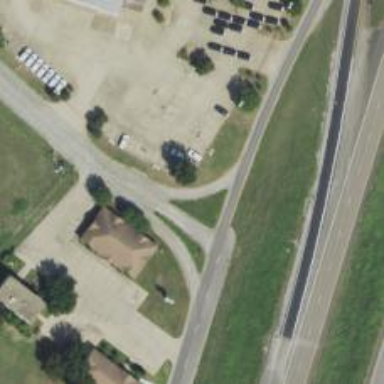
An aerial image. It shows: Secondary link road.